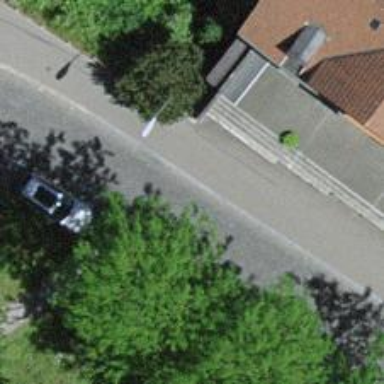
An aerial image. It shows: Residential road with sett surface.